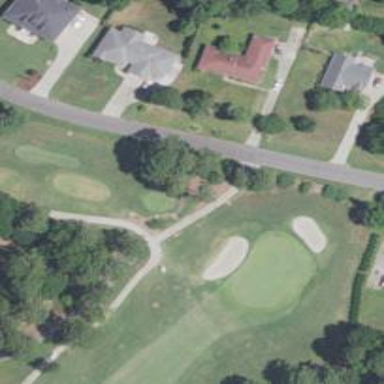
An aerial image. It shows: Path for both road and golf.